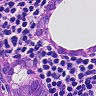
Metastatic tissue present: yes